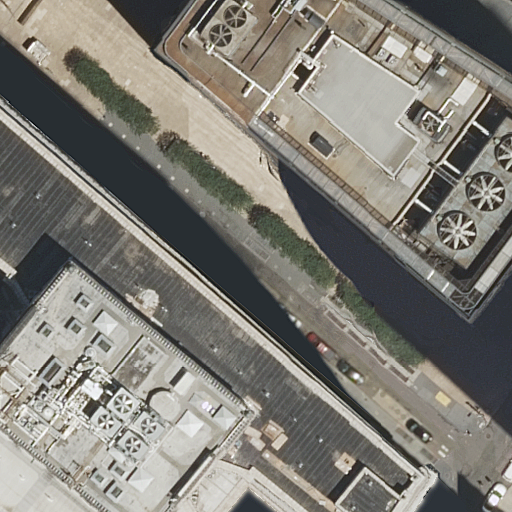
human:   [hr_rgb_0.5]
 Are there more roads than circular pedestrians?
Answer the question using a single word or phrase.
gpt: yes

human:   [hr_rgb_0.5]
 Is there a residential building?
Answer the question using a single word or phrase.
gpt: yes

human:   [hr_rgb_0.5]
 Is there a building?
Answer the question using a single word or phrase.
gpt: yes

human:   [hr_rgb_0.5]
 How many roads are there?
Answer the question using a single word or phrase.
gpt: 4

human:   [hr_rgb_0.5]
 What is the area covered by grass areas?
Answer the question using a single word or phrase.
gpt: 408m2

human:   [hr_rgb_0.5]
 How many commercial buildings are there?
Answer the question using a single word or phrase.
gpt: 0

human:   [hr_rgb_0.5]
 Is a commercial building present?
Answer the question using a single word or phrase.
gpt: no

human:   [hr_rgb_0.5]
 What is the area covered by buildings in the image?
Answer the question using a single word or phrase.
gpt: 2054m2

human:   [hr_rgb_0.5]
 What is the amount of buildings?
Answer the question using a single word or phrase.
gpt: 2

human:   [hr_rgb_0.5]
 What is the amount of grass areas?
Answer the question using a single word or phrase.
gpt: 4

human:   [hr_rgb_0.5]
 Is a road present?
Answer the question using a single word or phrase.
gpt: yes

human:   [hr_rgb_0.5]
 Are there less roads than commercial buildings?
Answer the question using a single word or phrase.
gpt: no

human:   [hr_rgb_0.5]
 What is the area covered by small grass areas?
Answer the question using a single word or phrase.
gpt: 88m2

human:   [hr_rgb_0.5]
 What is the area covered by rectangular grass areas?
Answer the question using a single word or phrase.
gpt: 408m2

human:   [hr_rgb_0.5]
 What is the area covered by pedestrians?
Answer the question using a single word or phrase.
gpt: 1750m2

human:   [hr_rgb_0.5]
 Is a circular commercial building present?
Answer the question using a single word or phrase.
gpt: no

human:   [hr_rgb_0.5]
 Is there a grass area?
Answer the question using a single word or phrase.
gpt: yes

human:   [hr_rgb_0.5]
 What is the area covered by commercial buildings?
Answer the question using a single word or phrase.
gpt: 0m2

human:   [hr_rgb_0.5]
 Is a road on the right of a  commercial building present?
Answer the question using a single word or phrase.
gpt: no

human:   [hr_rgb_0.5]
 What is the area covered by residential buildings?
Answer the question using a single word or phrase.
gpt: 2054m2

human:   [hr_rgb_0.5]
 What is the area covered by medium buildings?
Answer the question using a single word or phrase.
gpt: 359m2

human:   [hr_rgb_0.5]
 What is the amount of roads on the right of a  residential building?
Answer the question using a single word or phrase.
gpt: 3

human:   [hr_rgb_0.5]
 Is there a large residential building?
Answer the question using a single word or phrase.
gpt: yes

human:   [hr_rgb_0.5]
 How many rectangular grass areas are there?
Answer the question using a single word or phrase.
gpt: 4

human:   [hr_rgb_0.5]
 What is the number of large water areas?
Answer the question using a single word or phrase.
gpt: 0

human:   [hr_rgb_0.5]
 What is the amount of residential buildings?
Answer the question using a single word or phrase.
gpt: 2

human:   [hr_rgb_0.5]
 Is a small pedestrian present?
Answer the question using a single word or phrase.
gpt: no

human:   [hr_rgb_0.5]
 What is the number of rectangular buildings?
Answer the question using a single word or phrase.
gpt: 1

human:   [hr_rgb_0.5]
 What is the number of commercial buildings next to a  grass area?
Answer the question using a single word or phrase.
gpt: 0

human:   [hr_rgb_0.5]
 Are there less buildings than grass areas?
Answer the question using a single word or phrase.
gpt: yes

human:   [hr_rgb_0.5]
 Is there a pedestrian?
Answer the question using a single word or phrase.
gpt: yes

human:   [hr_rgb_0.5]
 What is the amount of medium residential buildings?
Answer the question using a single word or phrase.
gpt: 1

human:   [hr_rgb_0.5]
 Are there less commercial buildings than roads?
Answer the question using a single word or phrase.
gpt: yes

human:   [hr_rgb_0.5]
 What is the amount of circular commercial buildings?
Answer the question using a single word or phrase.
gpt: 0

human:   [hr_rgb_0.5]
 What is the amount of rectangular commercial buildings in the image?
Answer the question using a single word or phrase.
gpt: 0

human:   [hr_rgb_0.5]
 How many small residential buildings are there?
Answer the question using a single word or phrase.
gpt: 0

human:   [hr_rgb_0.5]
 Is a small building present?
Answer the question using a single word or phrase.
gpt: no

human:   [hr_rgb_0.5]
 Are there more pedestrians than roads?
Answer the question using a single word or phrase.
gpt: no

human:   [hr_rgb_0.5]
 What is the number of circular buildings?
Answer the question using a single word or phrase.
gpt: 0

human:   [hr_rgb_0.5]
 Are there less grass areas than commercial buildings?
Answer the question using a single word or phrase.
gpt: no

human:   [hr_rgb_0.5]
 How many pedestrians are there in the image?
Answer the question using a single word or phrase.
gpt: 1

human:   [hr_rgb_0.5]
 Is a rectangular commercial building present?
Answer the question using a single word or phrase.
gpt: no

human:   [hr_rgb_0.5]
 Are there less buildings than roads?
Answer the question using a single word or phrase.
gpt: yes

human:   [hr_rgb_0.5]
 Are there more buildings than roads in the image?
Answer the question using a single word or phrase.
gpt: no

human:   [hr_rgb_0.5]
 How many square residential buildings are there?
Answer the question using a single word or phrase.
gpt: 0

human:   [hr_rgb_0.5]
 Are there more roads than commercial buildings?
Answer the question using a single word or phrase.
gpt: yes

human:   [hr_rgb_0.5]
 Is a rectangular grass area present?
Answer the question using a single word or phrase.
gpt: yes

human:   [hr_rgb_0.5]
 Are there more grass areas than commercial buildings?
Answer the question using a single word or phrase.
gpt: yes

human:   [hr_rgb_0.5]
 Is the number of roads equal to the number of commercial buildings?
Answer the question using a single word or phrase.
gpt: no

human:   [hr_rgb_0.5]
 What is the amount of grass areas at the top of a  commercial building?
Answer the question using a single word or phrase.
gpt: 0

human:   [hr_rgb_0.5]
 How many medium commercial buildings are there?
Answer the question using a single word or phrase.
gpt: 0

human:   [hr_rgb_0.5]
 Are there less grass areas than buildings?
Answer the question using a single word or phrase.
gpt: no

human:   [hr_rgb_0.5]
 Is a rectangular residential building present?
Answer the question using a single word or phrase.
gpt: yes

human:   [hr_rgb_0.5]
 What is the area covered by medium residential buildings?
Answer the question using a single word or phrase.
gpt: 359m2

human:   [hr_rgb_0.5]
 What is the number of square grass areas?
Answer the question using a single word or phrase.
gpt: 0

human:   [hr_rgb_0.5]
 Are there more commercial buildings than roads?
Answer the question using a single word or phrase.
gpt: no

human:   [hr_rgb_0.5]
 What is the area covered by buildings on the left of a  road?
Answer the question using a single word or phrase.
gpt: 1694m2

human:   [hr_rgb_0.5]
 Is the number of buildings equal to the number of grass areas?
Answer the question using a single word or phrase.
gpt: no

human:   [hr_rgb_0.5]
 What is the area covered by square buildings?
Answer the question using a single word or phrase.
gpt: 0m2

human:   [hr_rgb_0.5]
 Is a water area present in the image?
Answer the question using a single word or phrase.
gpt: no

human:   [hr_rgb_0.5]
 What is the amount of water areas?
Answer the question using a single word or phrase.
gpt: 0

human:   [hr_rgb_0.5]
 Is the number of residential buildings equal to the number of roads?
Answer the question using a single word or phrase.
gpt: no

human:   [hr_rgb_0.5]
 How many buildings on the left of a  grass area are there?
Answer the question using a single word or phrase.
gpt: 0

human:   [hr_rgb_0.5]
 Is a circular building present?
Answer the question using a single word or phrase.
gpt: no